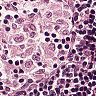
Metastatic tissue present: no